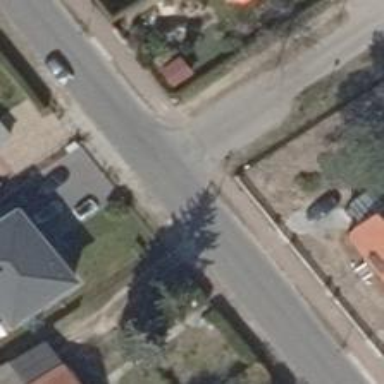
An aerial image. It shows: Unmarked road crossing.